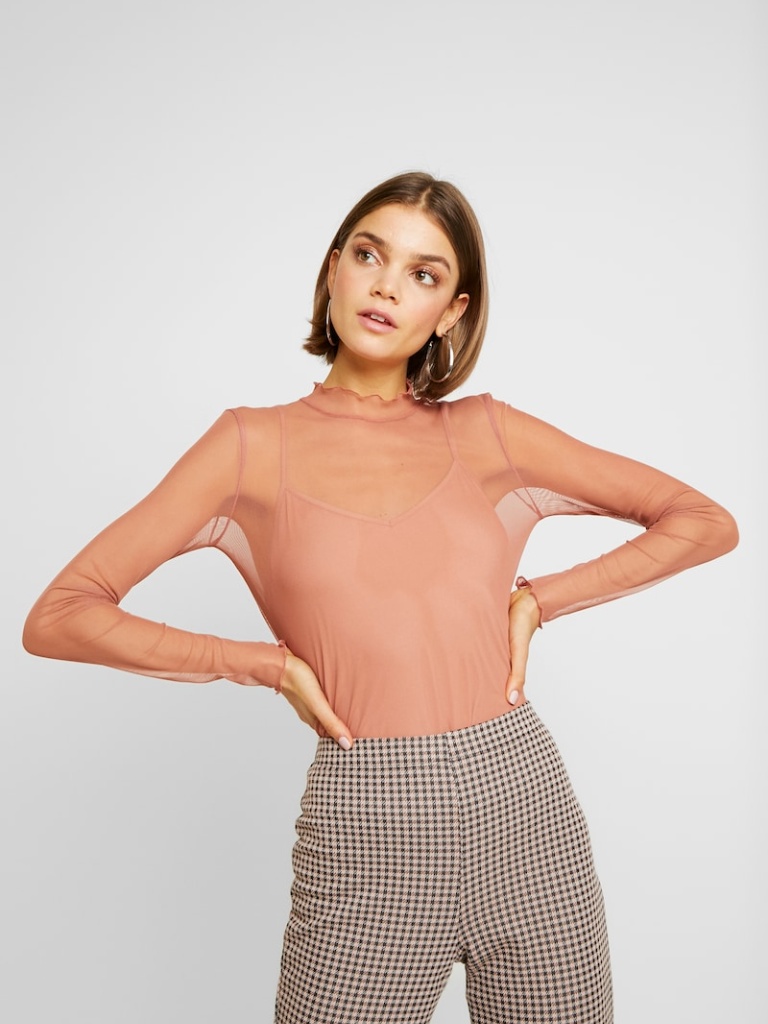
mesh tight a long-sleeved with the sleeves down hip length Fully Tucked in mock blouse